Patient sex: F
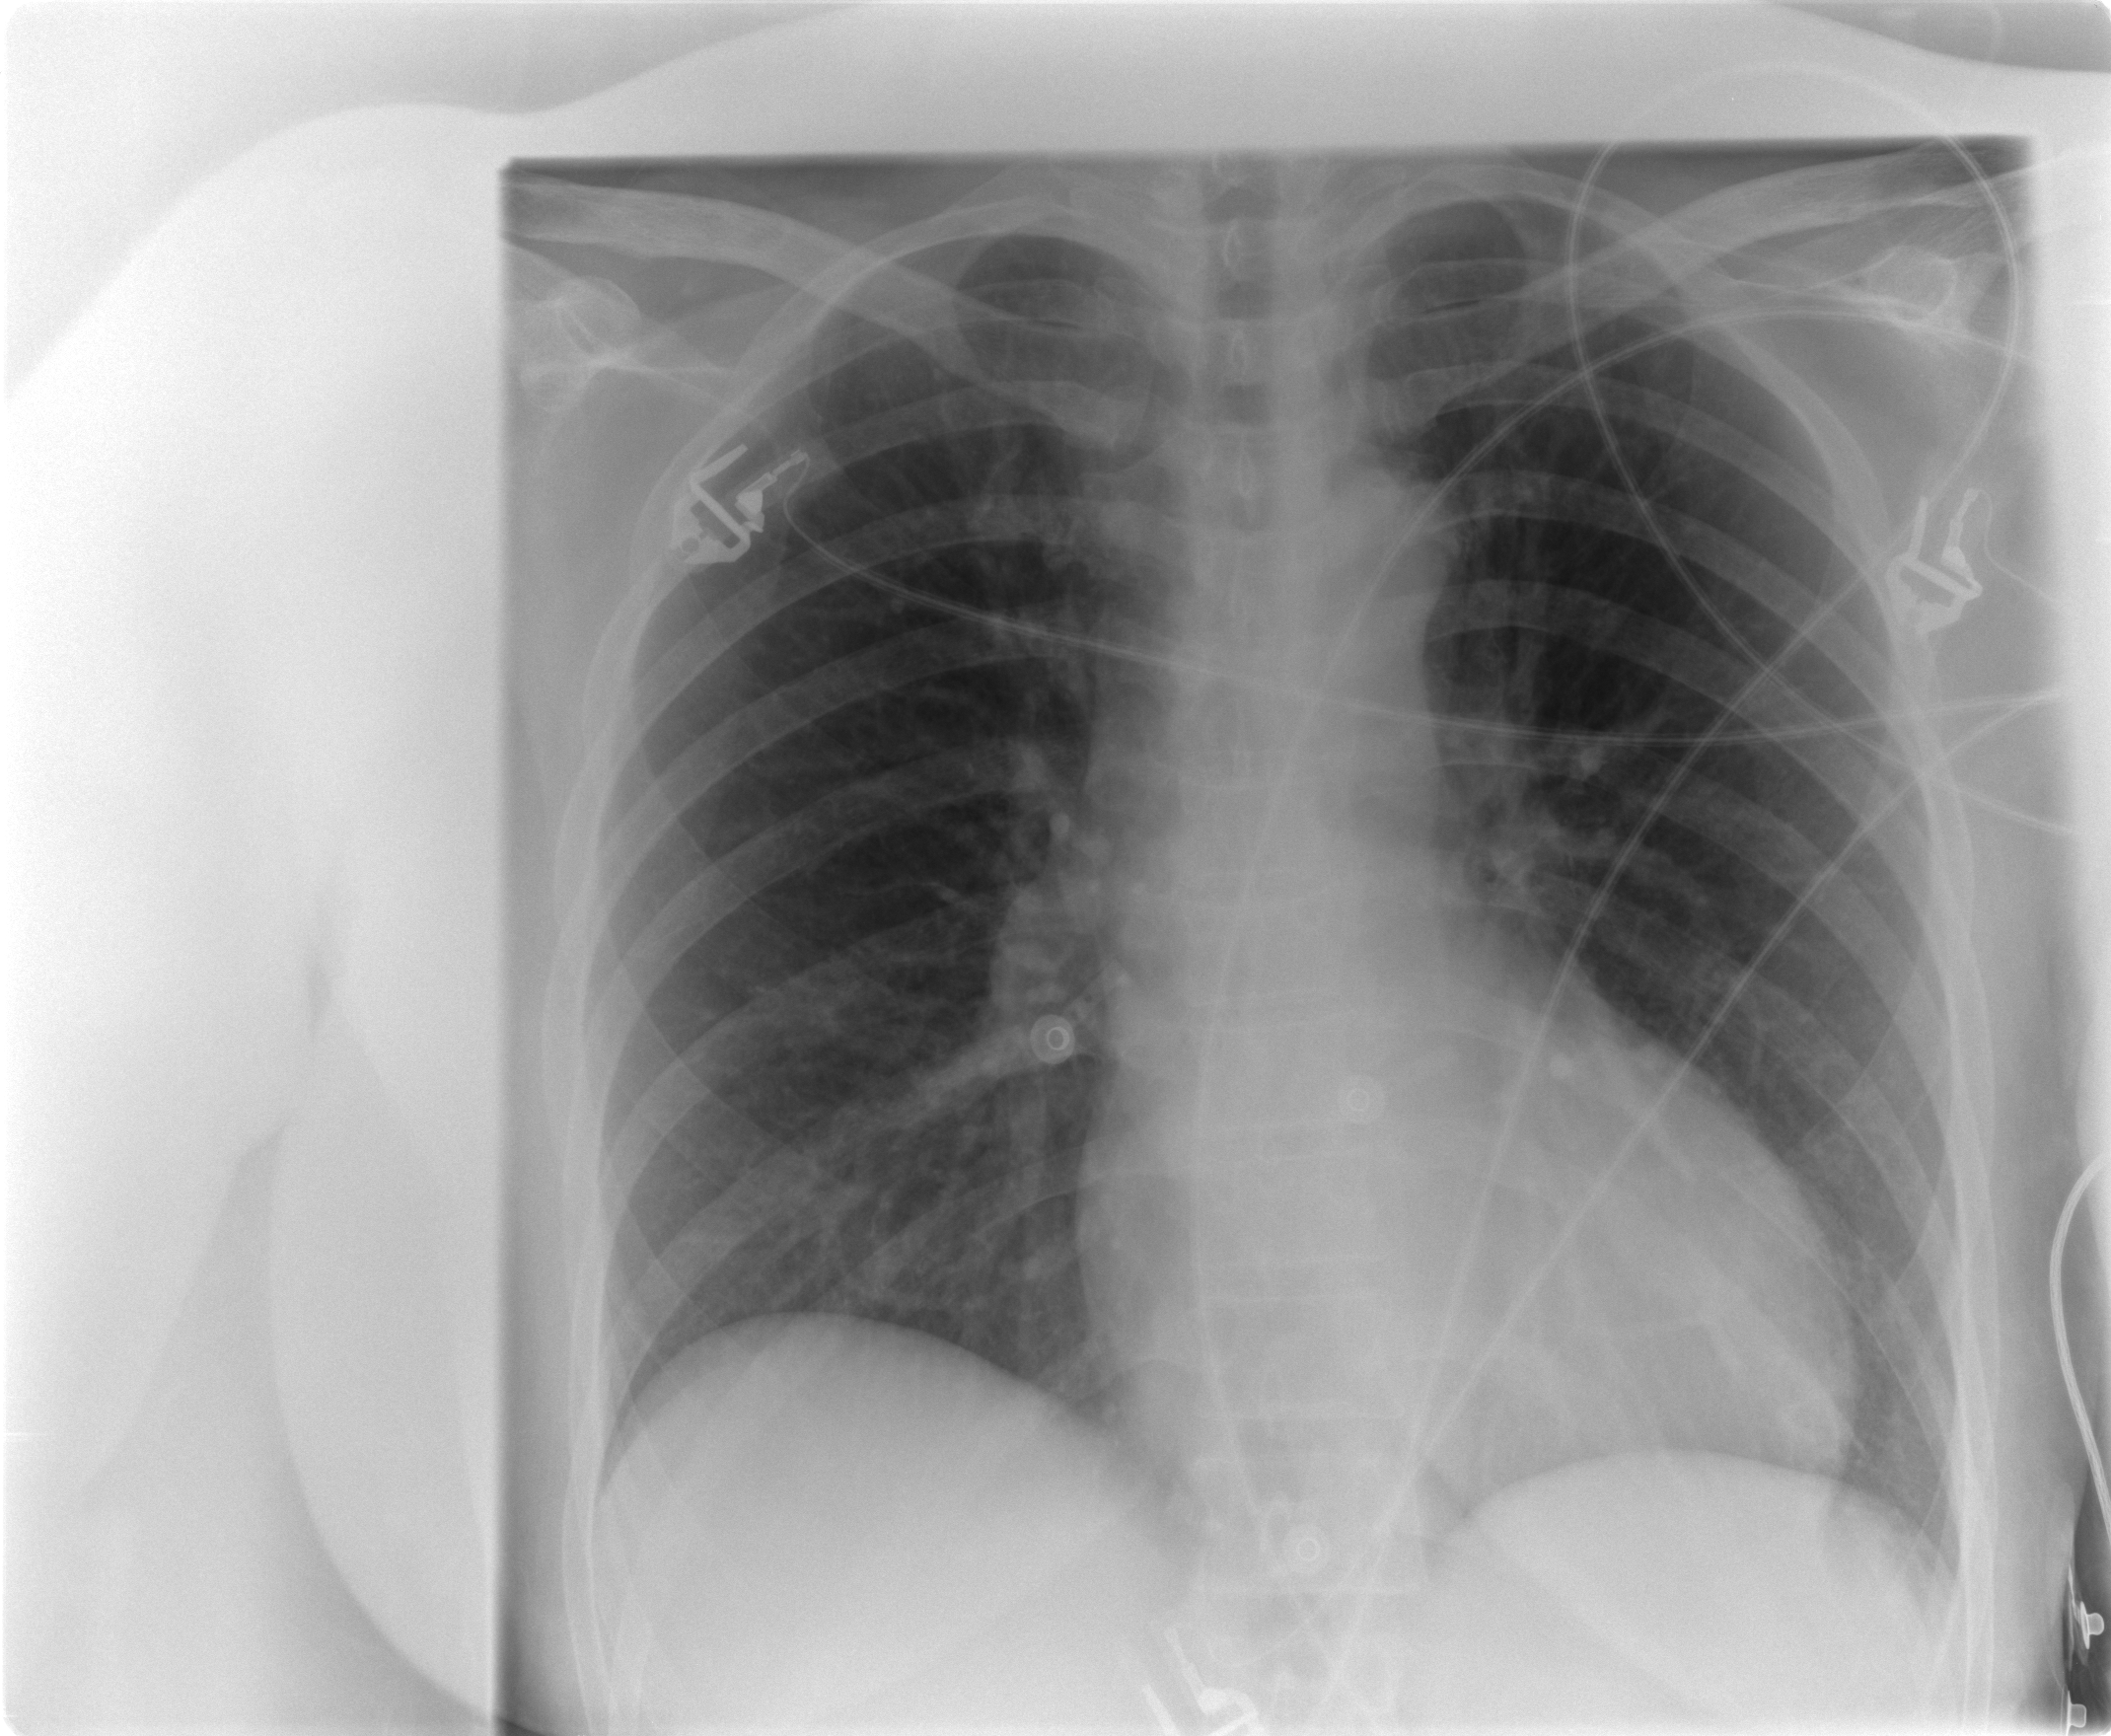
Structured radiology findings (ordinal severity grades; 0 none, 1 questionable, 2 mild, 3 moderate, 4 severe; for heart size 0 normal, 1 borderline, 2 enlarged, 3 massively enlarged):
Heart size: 2
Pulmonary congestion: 2
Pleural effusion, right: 0
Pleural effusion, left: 0
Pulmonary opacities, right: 0
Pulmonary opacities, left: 0
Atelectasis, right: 0
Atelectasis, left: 0